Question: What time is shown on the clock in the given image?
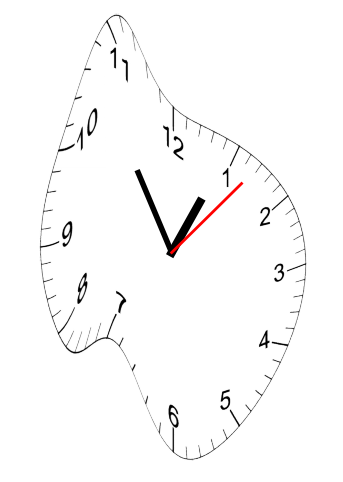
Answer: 12:54:07